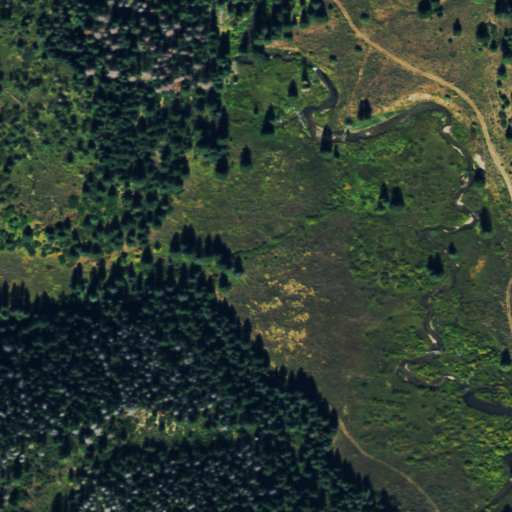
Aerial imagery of valley in Colorado named Whiskey Gulch containing deciduous forest, evergreen forest, woody wetlands, and shrub